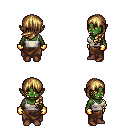
a pixel art fantasy rpg character, female body template, orc, green skin, white pirate shirt, robe skirt, blonde left-swept hairstyle, gold gloves, brown shoes, four views (front, back, left, right), 2x2 character sprite sheet, small pixel art, hard edges, no anti-aliasing